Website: lowes
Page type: billing-address
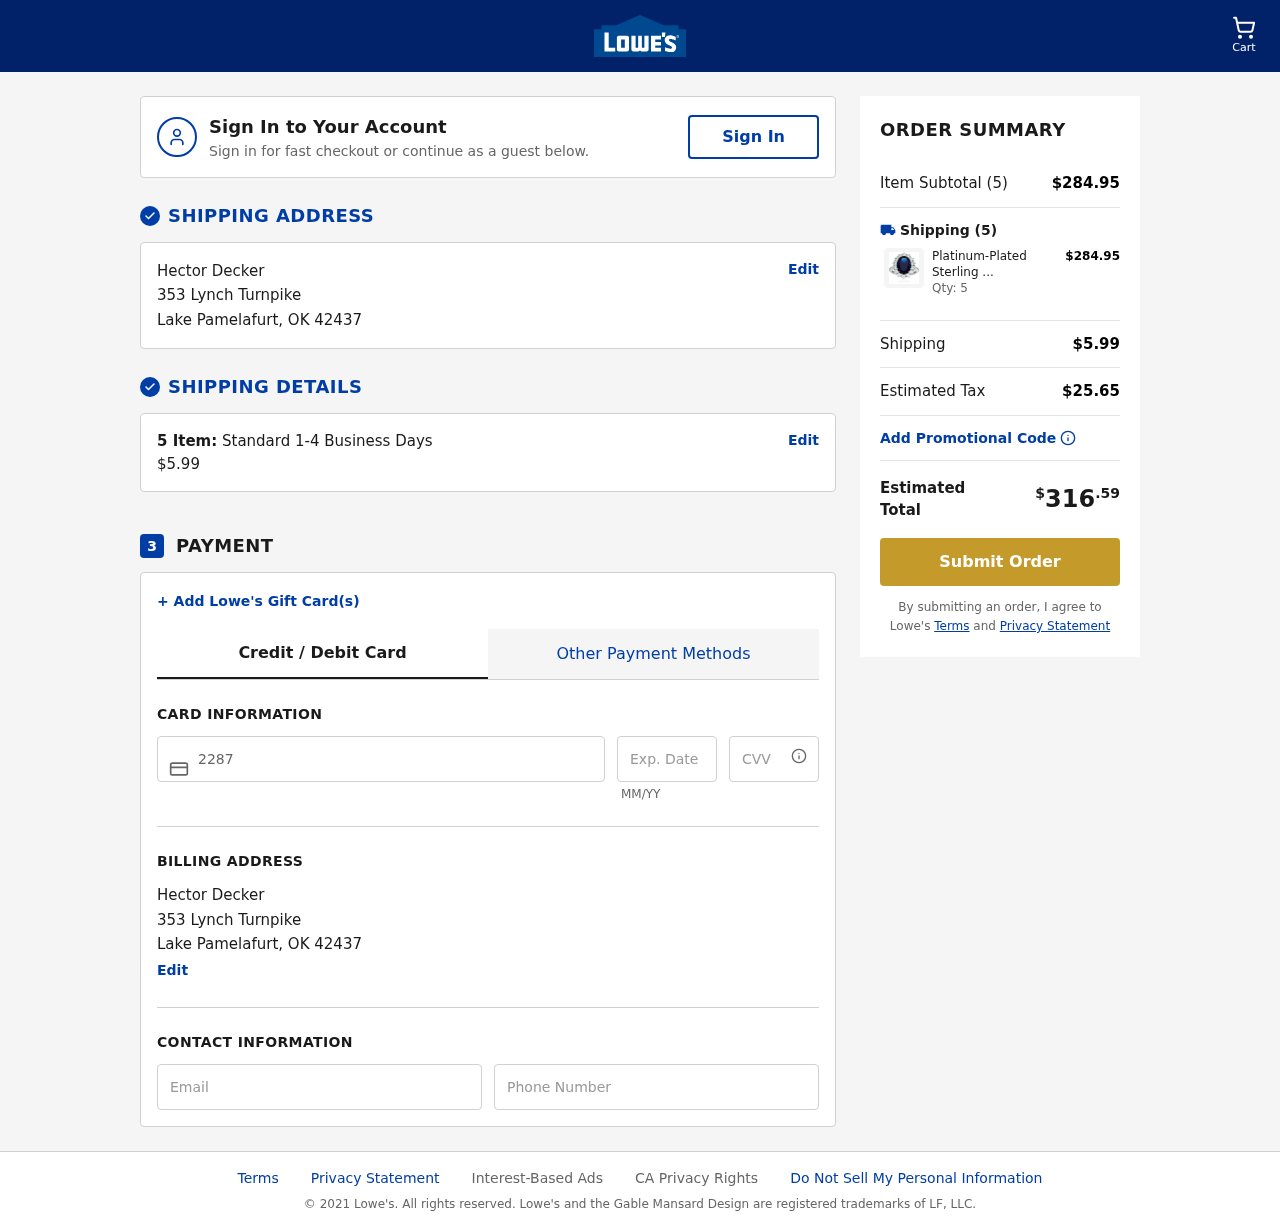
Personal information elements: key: PII_CARD_CVV
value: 168
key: PII_CARD_EXPIRY
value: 02/29
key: PII_CARD_NUMBER
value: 2287 6351 7127 3488
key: PII_CITY
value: Lake Pamelafurt
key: PII_EMAIL
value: hdecker@gmail.com
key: PII_FULLNAME
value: Hector Decker
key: PII_PHONE
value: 6637812918
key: PII_POSTCODE
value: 42437
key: PII_STATE_ABBR
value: OK
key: PII_STREET
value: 353 Lynch Turnpike
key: PII_FULLNAME2
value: Hector Decker
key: PII_CITY2
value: Lake Pamelafurt
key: PII_STATE_ABBR2
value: OK
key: PII_POSTCODE_FULL
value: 42437
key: PII_POSTCODE_NUMERIC
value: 42437
Product elements: key: PRODUCT1_NAME
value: Platinum-Plated Sterling Silver Celebrity "Kate" Ring made with Swarovski Zirconia Accents, Size 8
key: PRODUCT1_PRICE
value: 56.99
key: PRODUCT1_QUANTITY
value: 5
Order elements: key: ORDER_NUM_ITEMS
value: Cart
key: ORDER_NUM_ITEMS
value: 5 Item:
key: ORDER_NUM_ITEMS
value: Item Subtotal (5)
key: ORDER_SHIPPING_COST
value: $5.99
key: ORDER_SUBTOTAL
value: $284.95
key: ORDER_TAX
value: $25.65
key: ORDER_TOTAL
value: $316.59